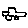
Label: car